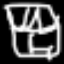
Label: diamond